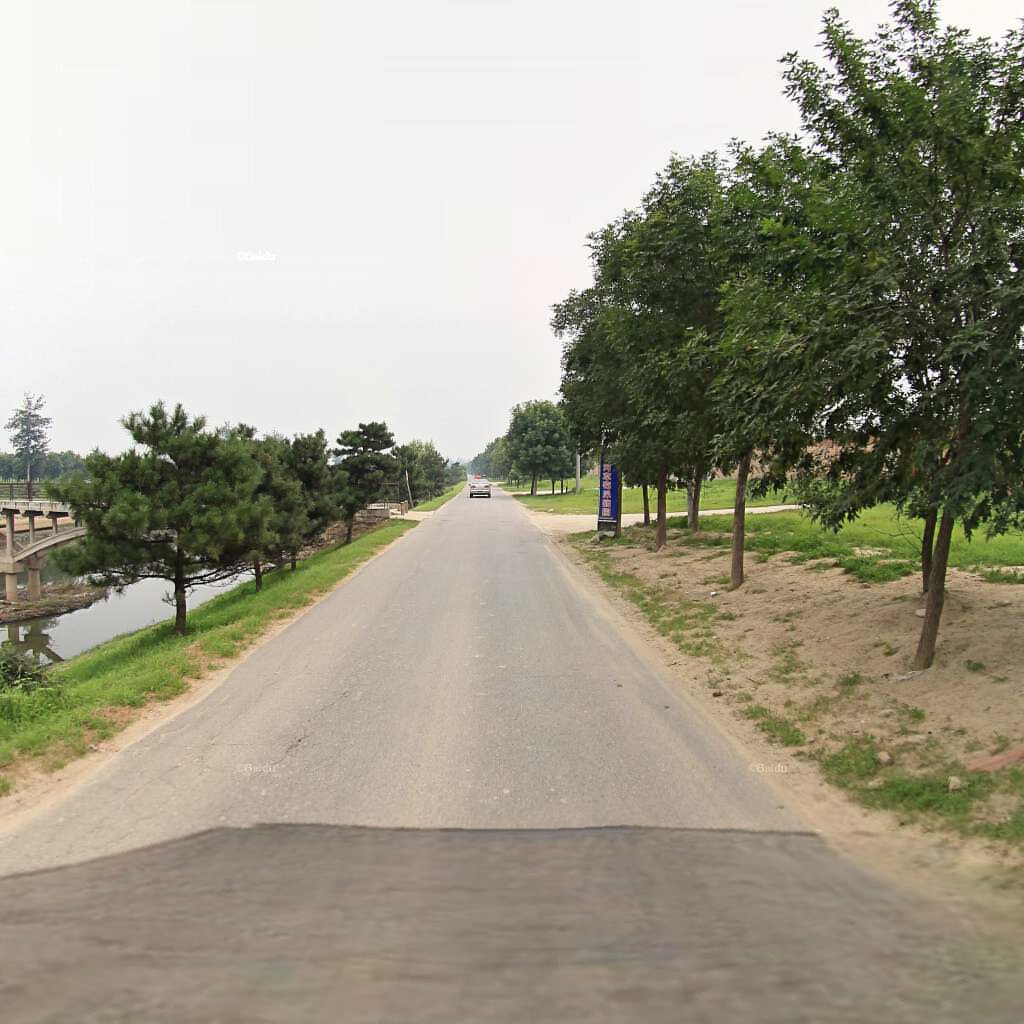
Region: Chaoyang
Road damage annotations: alligator crack